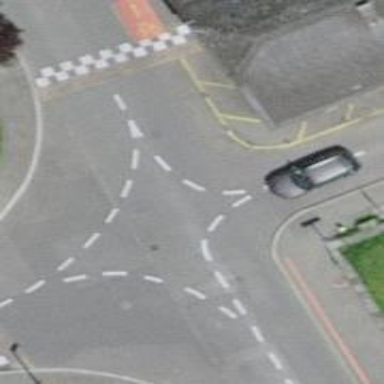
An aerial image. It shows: Residential road with designated cycle lane.